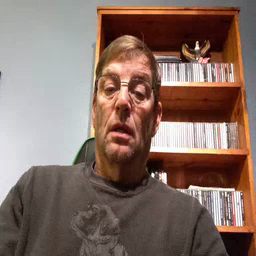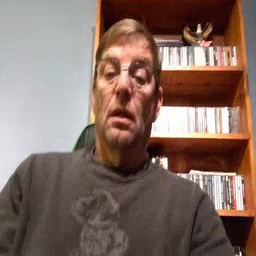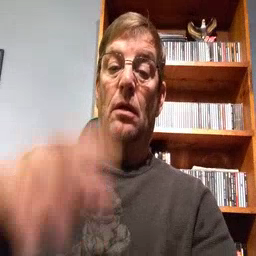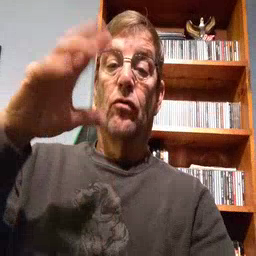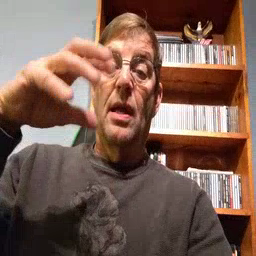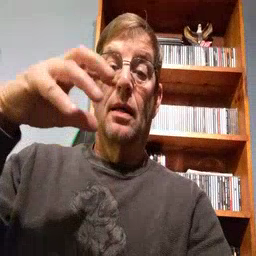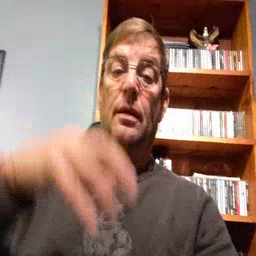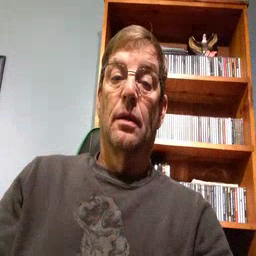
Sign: rain